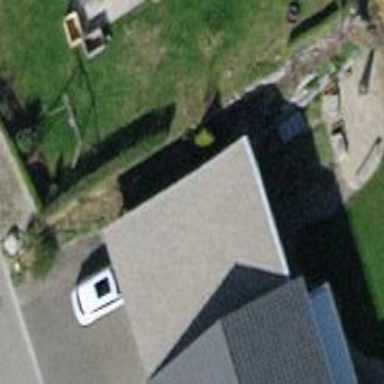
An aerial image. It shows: View of roof of building.